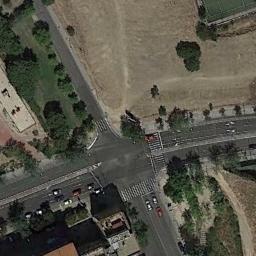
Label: intersection